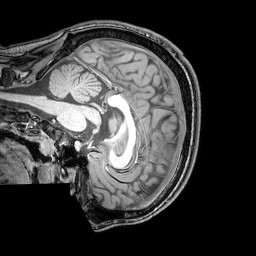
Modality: T1w
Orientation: sagittal
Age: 22
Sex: male
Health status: healthy
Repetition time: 0.081 s
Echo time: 0.037 s